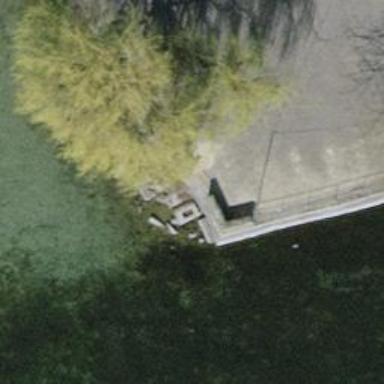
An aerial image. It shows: Retaining wall.